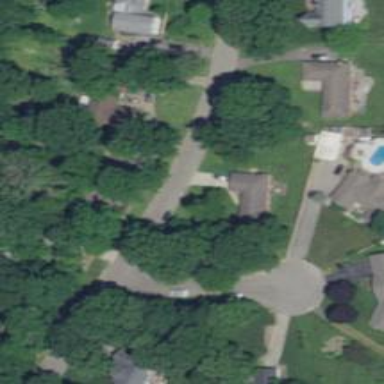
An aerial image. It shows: Driveway.